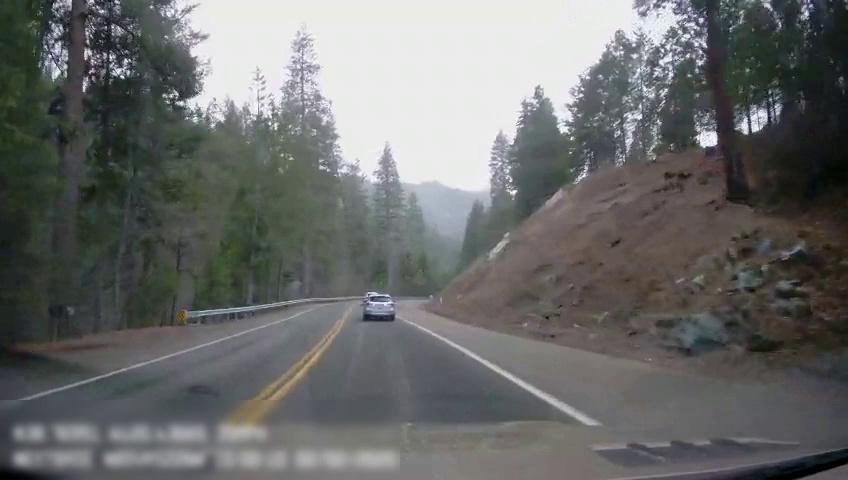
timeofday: Day
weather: Cloudy
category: Drivable Space
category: Vehicles | SUV
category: Vehicles | SUV
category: Lanes | Alternate Lane
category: Lanes | Current Lane
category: Lanes | Opposite Lane
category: Lanes | Opposite Lane
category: Traffic | Signs